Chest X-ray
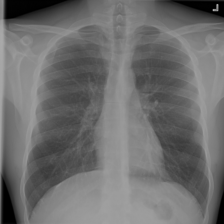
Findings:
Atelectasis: negative
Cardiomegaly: negative
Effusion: negative
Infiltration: negative
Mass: negative
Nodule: negative
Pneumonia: negative
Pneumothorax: negative
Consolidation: negative
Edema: negative
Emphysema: negative
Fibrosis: negative
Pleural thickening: negative
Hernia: negative